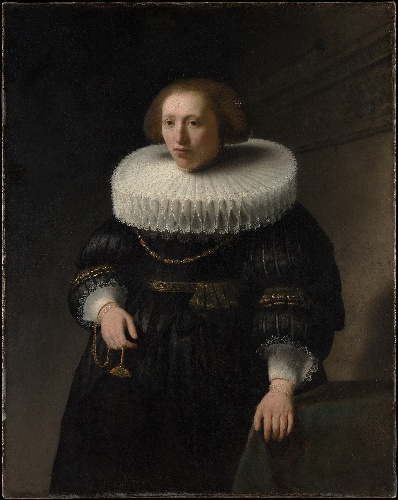
Title: Portrait of a Woman, probably a Member of the Van Beresteyn Family
Artist: Rembrandt (Rembrandt van Rijn)
Artist bio: Dutch, Leiden 1606–1669 Amsterdam
Date: 1632
Object type: Painting
Classification: Paintings
Medium: Oil on canvas
Dimensions: 44 × 35 in. (111.8 × 88.9 cm)
Department: European Paintings
Credit line: H. O. Havemeyer Collection, Bequest of Mrs. H. O. Havemeyer, 1929
Accession year: 1929
Repository: Metropolitan Museum of Art, New York, NY
Tags: Portraits|Women